Interaction volume radius: 10 \u00c5
Interaction volume height: 10 \u00c5
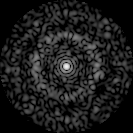
Disorder parameter: 0.8483